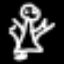
Label: angel